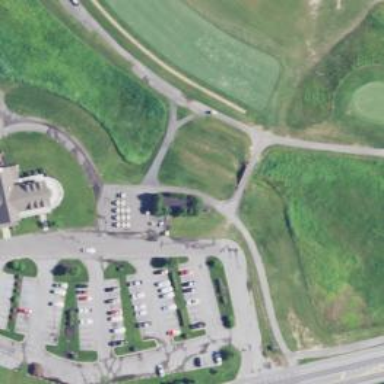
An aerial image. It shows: Pathway for golfing.